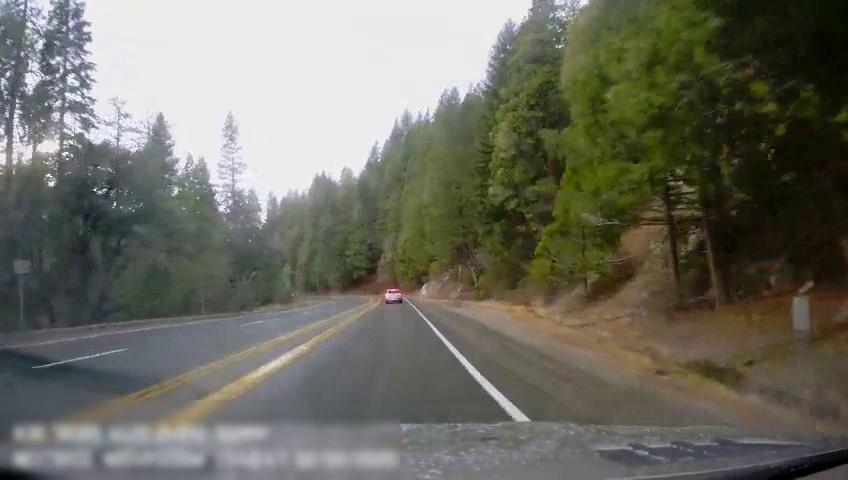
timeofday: Day
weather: Sunny
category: Drivable Space
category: Vehicles | SUV
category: Lanes | Alternate Lane
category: Lanes | Current Lane
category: Lanes | Opposite Lane
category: Lanes | Opposite Lane
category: Lanes | Opposite Lane
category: Lanes | Opposite Lane
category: Lanes | Opposite Lane